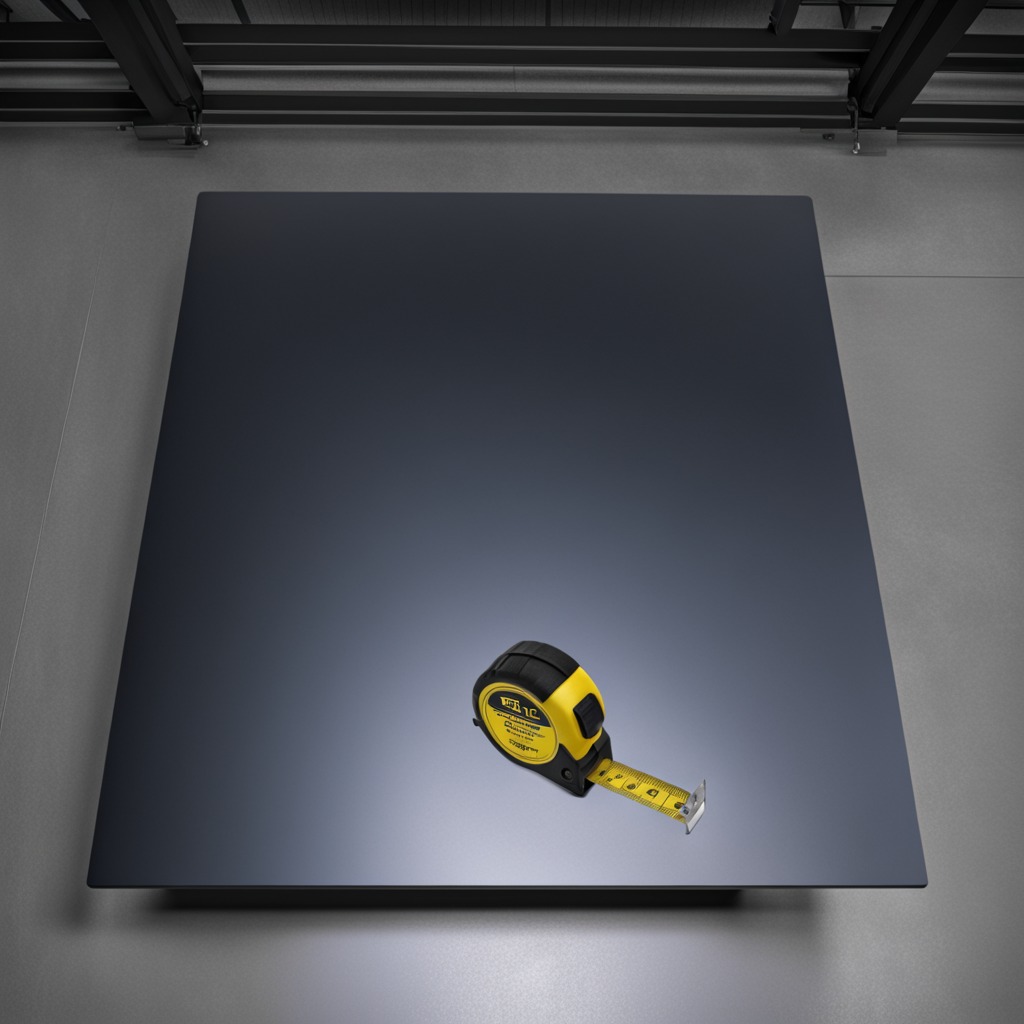
A measuring tape is lying on the clean empty table in the basement in the evening.